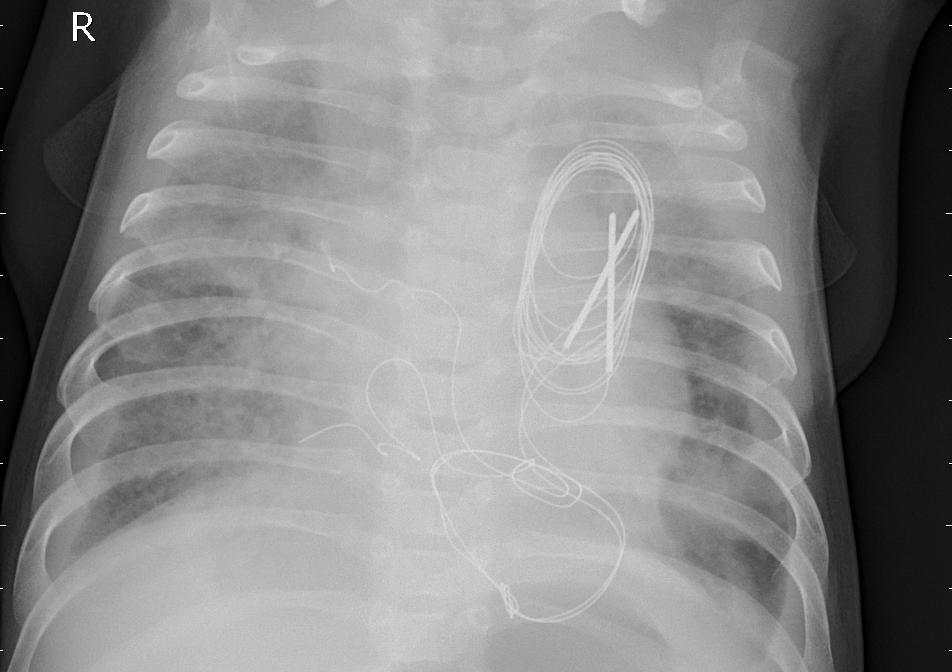
Diagnosis: PNEUMONIA